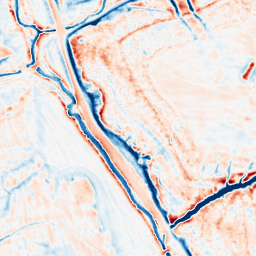
Category: multiscale
Decomposition family: dog_multiscale
Decomposition parameters: sigma_ratio: 1.4
n_scales: 6
base_sigma: 0.5
Upsampling method: sinc_hamming
Upsampling parameters: scale: 4
kernel_size: 8
Upsampling scale: 4